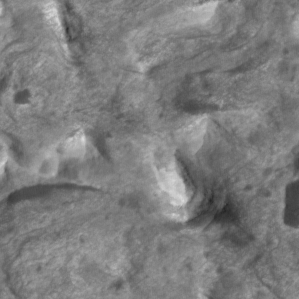
Label: non_frost